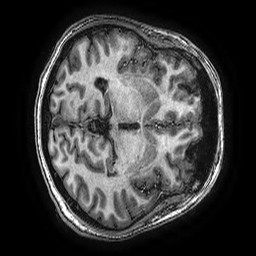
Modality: T1w
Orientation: axial
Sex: female
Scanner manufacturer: ge
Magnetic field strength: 3 T
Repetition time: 0.00766 s
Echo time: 0.003476 s